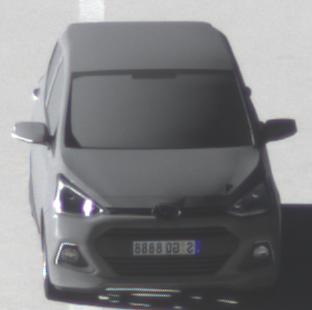
Make: Hyundai
Model: i10
Detailed model: Gen. 2
Model produced from: 2013
Model produced until: 2019
Doors: 5
Color: gray
Road condition: dry road
Daytime: morning or afternoon
Contrast: high contrast